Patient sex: M
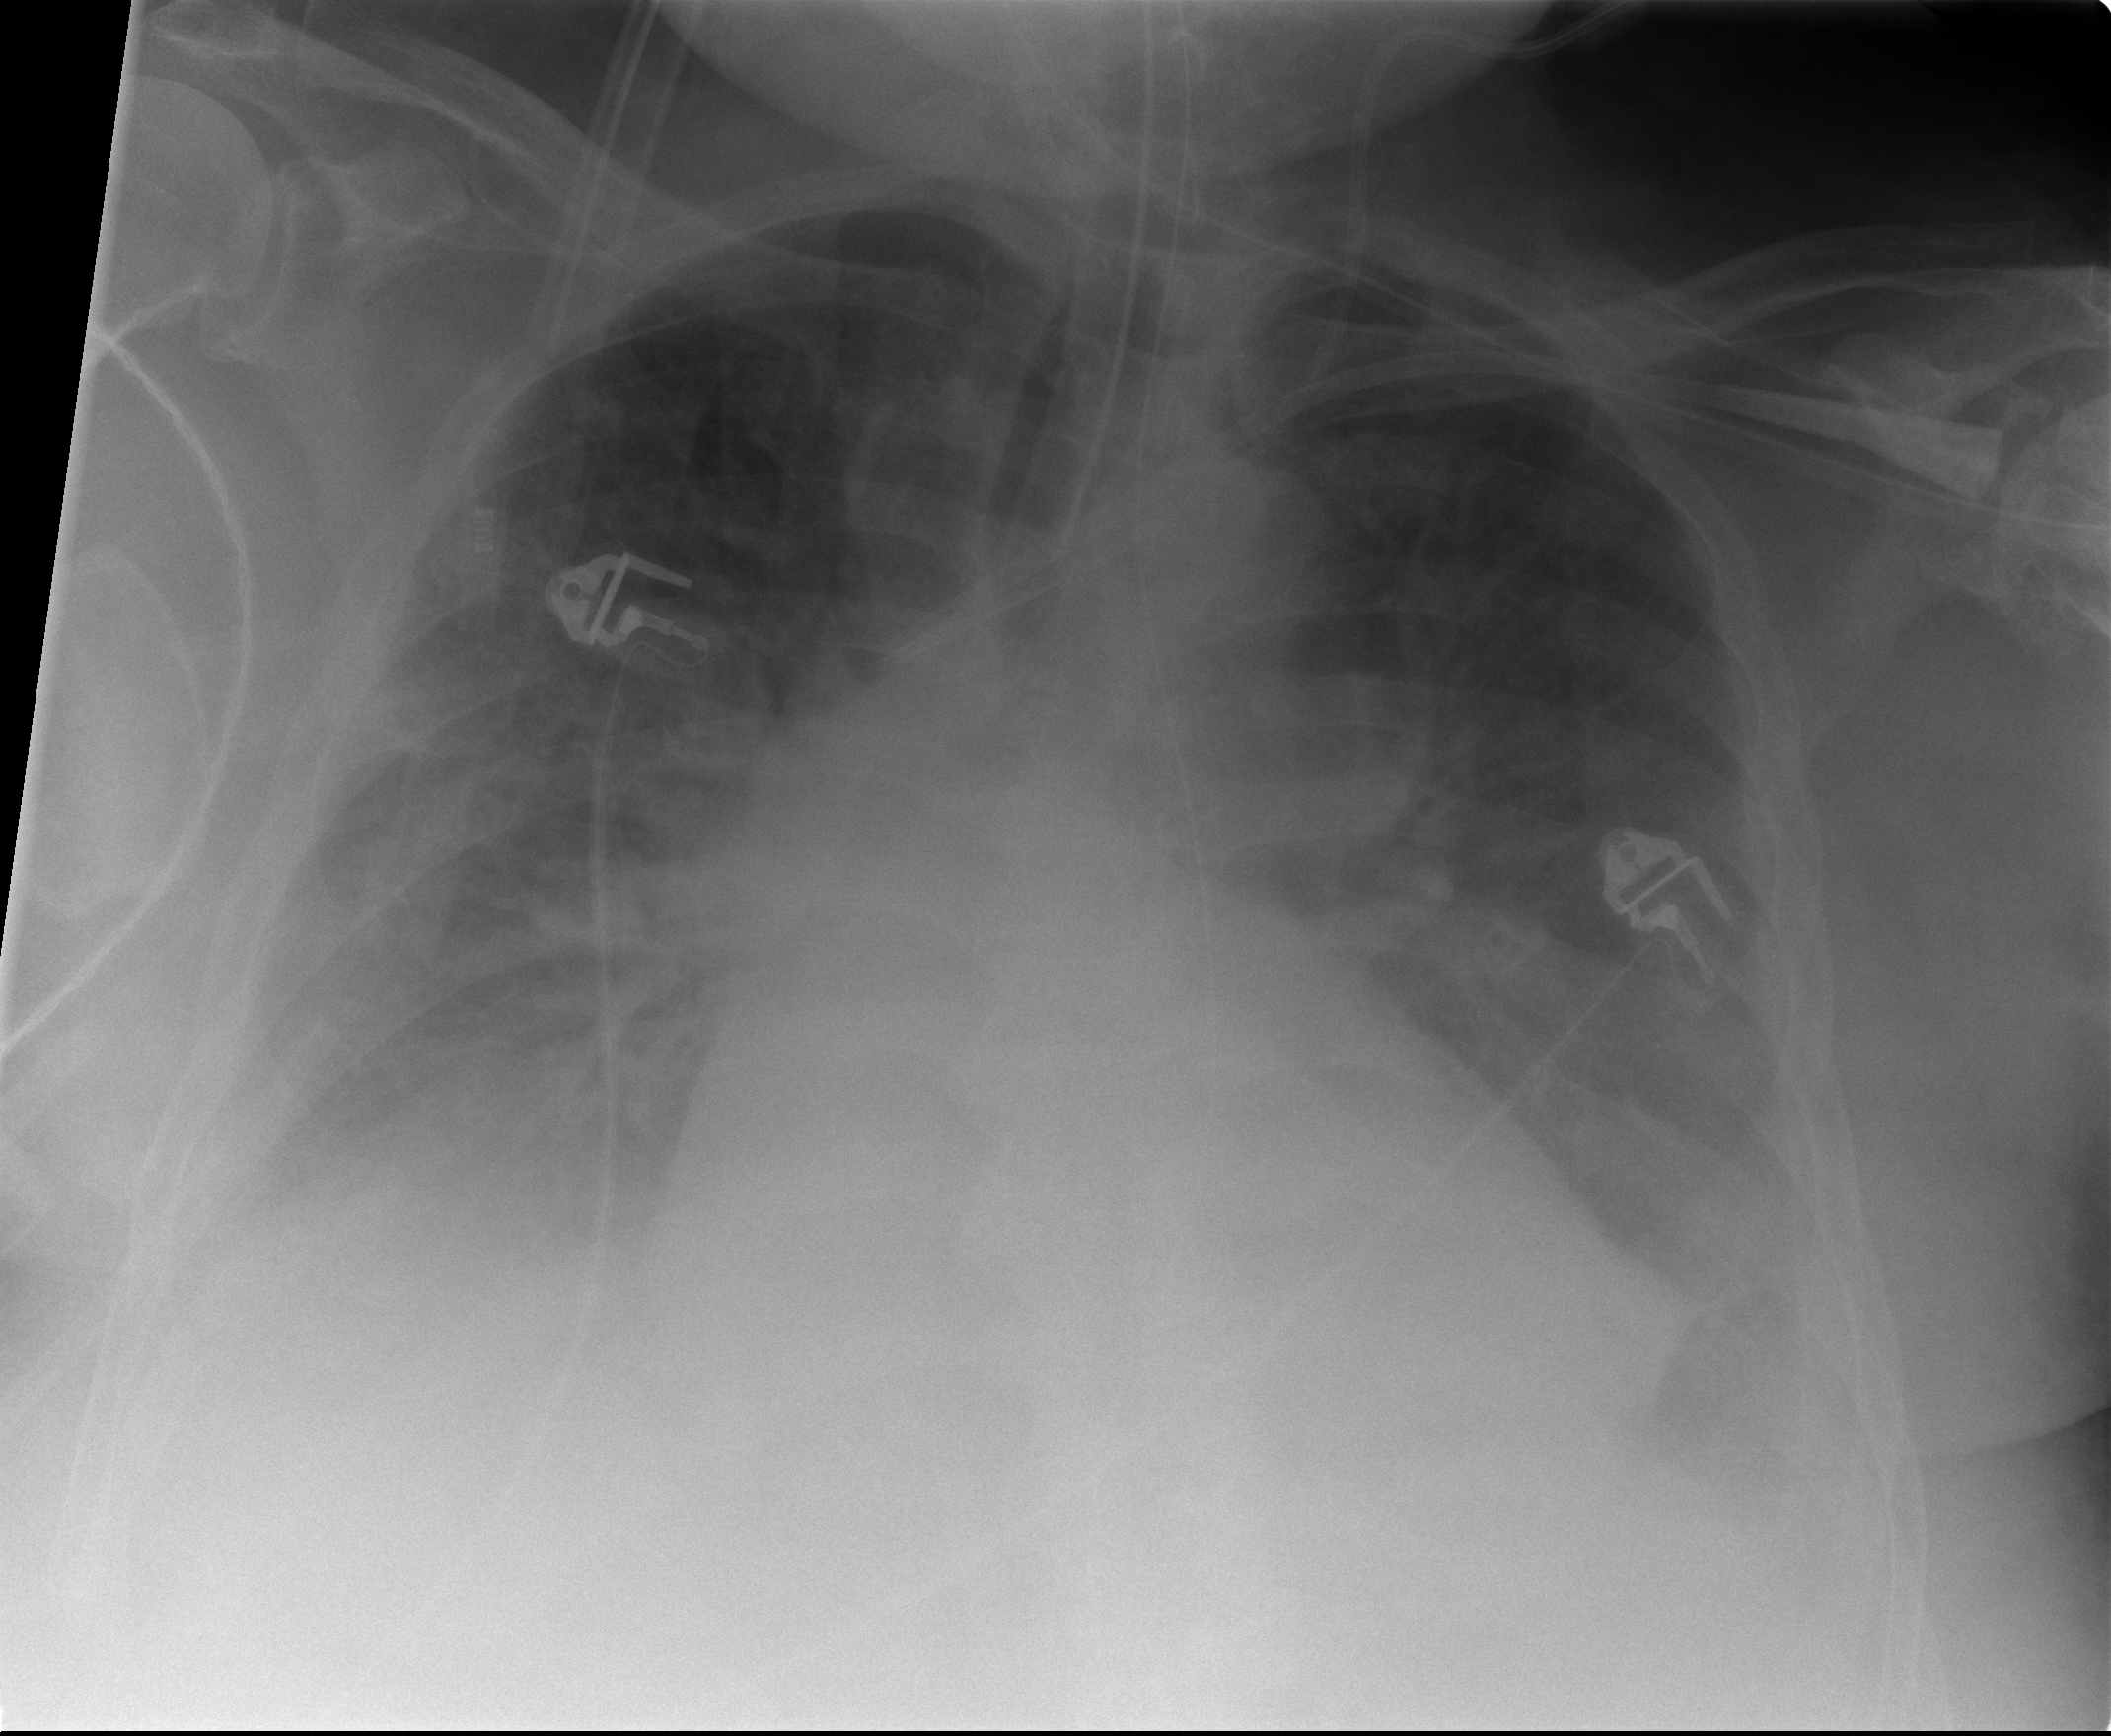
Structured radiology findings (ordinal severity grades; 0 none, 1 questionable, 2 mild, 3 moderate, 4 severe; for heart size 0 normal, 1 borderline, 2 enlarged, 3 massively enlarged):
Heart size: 1
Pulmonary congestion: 2
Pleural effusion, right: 2
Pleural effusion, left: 2
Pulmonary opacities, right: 2
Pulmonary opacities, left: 2
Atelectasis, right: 3
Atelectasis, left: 3